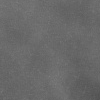
Atmospheric dust classification: dusty